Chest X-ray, PA view. Patient: 52 years old, sex F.
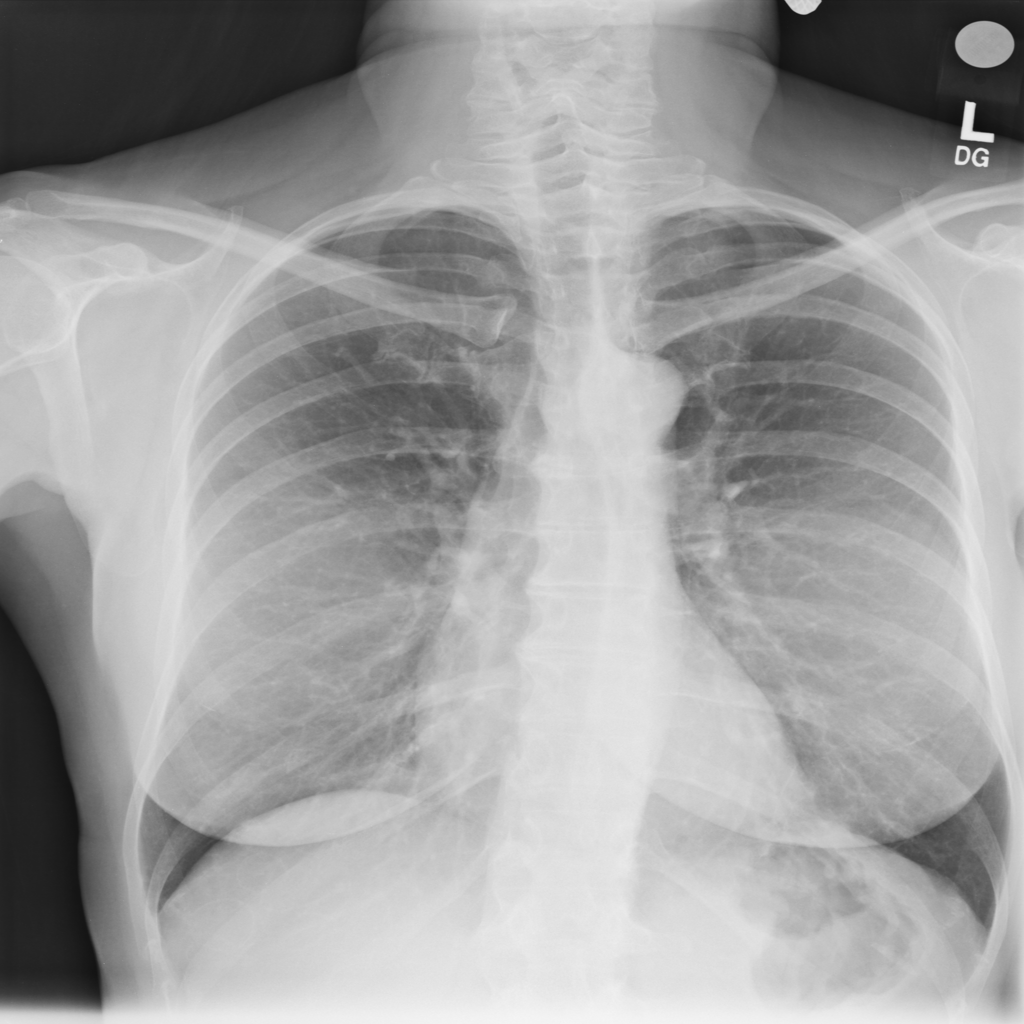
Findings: No Finding